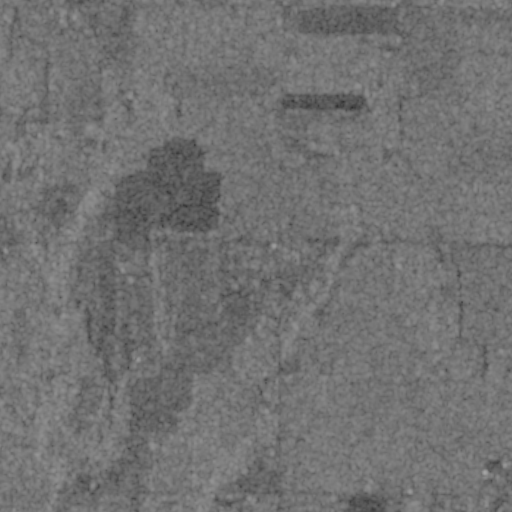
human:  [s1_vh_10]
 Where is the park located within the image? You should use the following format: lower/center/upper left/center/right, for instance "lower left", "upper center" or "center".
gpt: The park is located in the upper center of the image.
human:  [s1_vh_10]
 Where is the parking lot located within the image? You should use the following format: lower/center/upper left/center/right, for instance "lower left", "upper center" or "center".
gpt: The parking lot is located in the upper center of the image.
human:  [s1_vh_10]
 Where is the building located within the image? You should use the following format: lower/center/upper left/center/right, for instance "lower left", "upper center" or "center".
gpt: The building is located in the upper center of the image.
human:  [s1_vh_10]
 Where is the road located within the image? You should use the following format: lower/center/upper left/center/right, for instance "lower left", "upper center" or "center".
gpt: There is no road in the image.

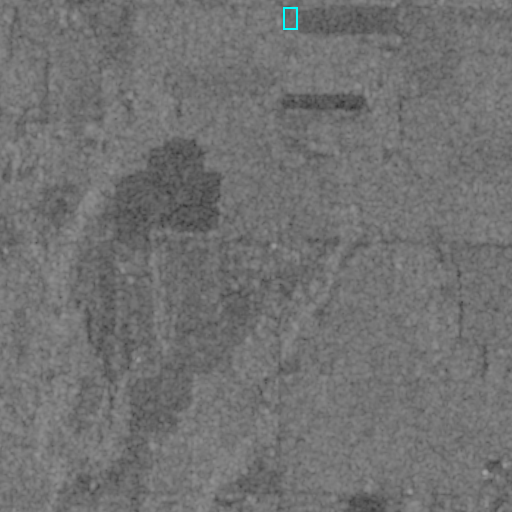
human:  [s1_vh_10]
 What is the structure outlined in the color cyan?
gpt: The structure outlined in cyan is a park.
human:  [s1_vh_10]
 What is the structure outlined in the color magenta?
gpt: There is no magenta outline.